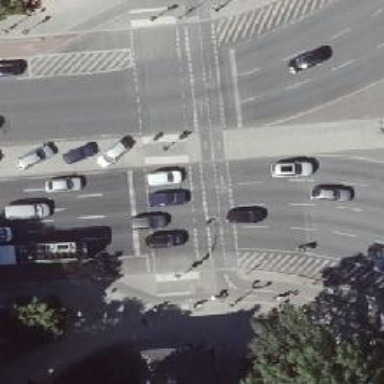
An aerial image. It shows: Cycleway with asphalt surface. The cycleway has separate traffic island with sidewalk.